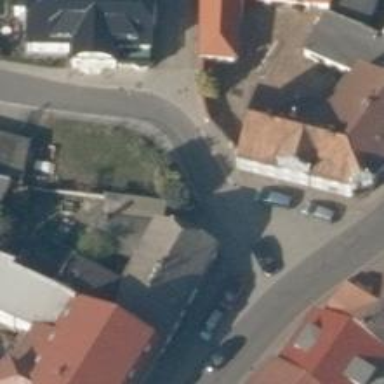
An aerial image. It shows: Living street.